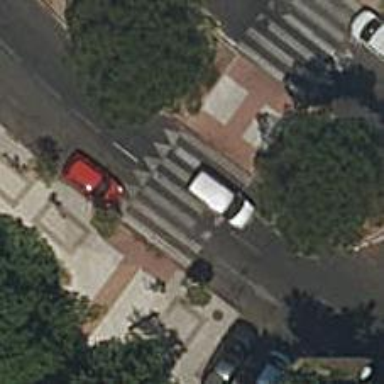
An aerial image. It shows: Pedestrian crossing with zebra markings on footway.